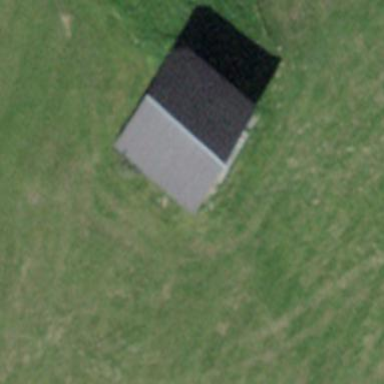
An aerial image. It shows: Rural barn.